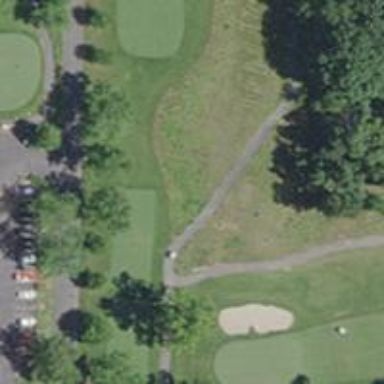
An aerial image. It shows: Golf cartpath that is also road path.